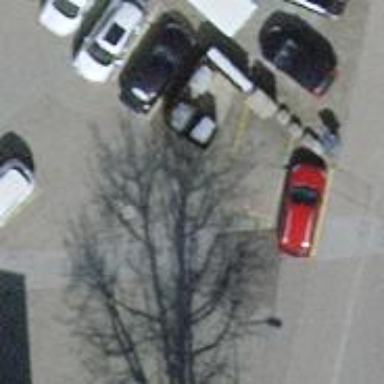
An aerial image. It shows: Parking aisle designated as service road.